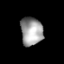
Tissue: lung
Cell type: T cells
Senescence score: 0.2352
Nuclear area (px): 611
Mean DAPI intensity: 158.044